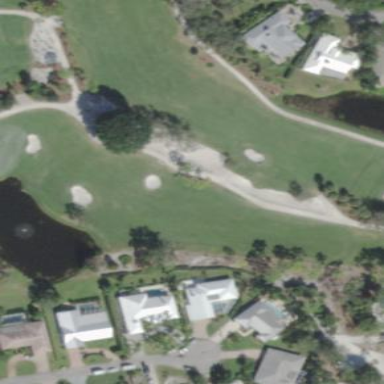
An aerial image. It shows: Grassy area designated as golf fairway.